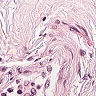
Metastatic tissue present: no